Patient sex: M
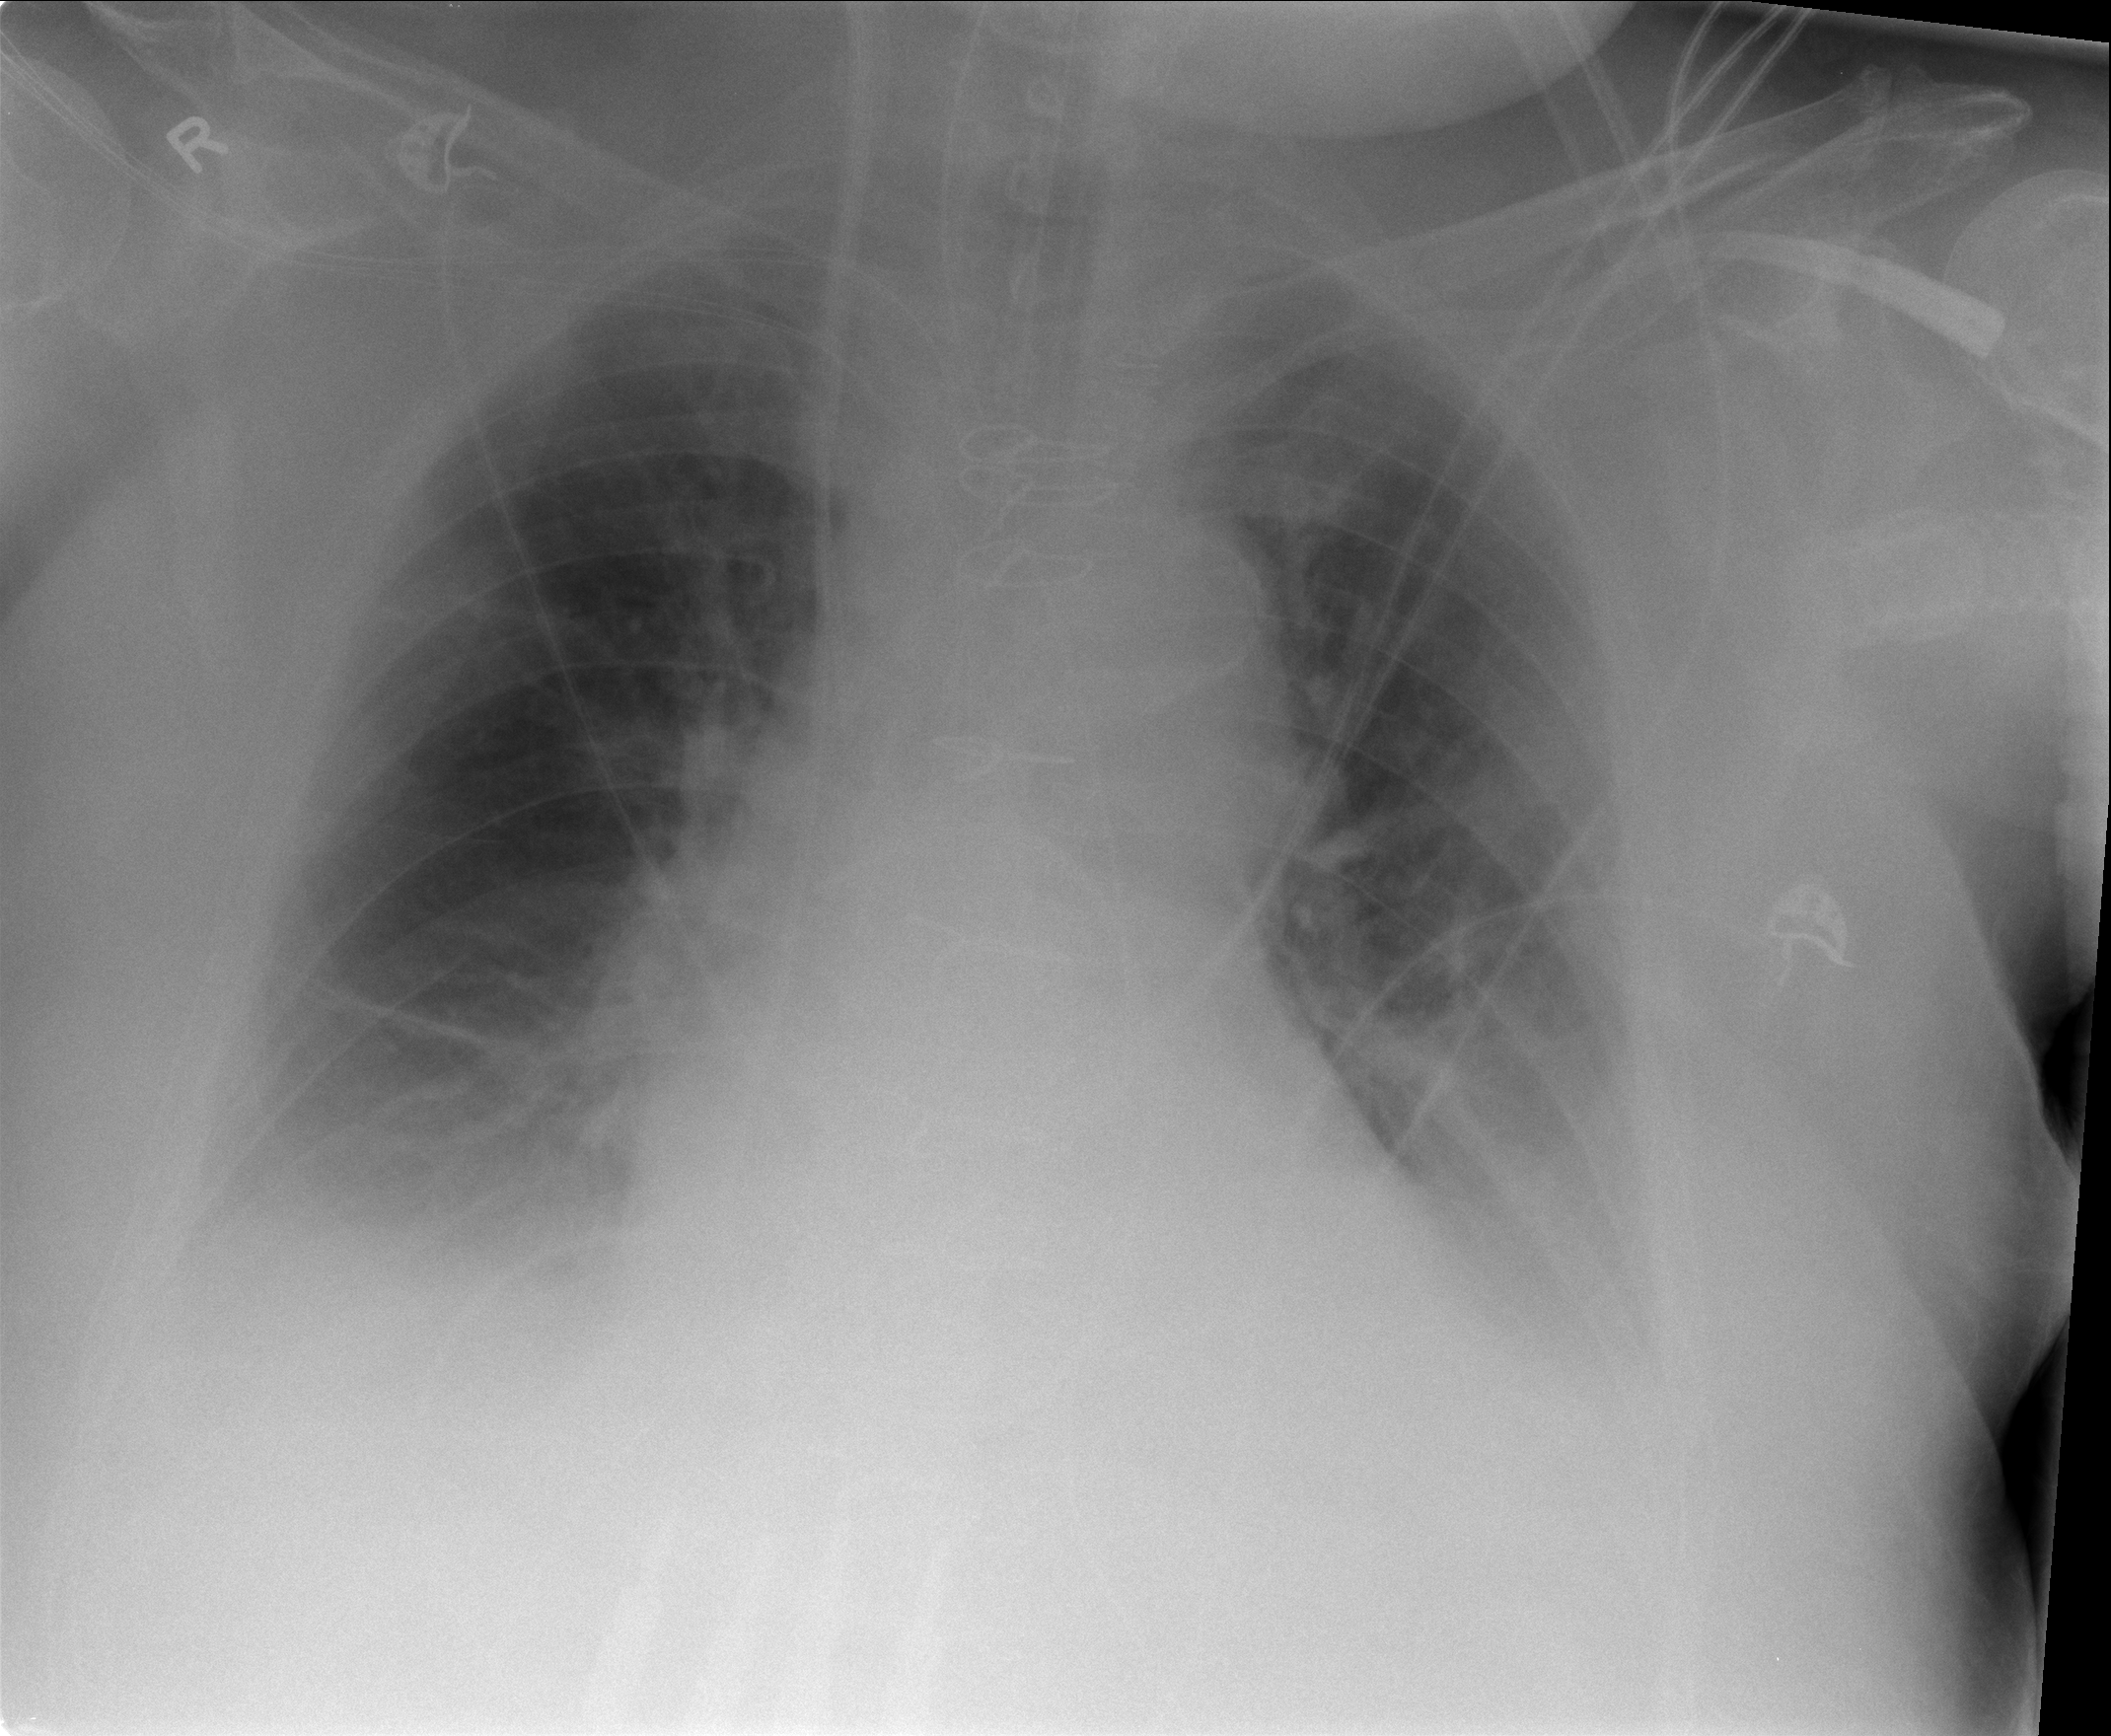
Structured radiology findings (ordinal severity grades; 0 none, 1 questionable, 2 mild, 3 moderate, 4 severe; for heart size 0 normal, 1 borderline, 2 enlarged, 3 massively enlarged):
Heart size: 1
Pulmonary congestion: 2
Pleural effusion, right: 3
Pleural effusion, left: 3
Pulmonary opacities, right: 2
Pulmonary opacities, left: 0
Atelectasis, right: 2
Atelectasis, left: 2